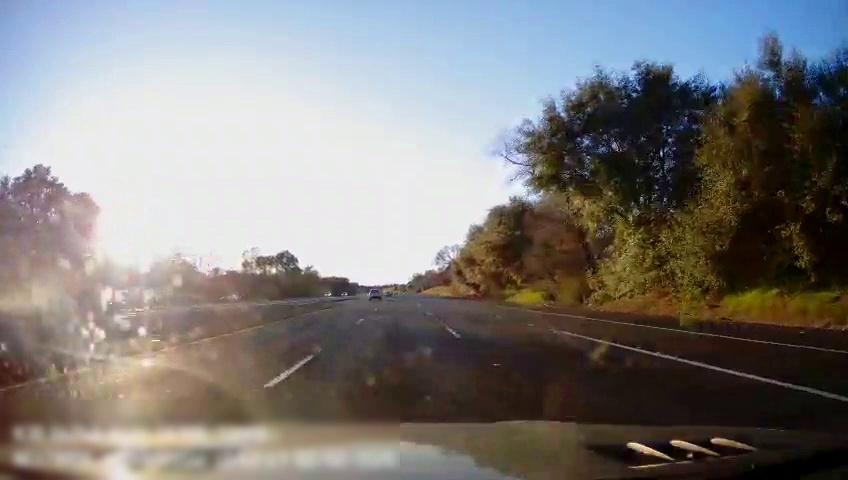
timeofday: Day
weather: Cloudy
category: Drivable Space
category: Vehicles | SUV
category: Lanes | Alternate Lane
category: Lanes | Current Lane
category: Lanes | Current Lane
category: Lanes | Alternate Lane
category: Lanes | Alternate Lane